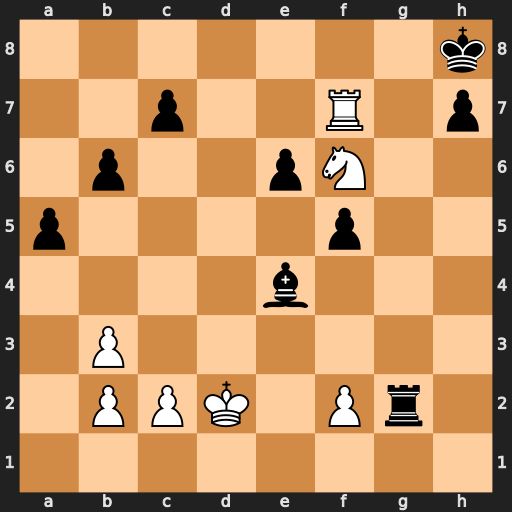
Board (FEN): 7k/2p2R1p/1p2pN2/p4p2/4b3/1P6/1PPK1Pr1/8
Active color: w
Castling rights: -
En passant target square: -
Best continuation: Rxh7#